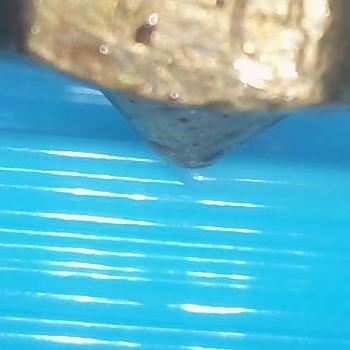
Flow rate: 141%